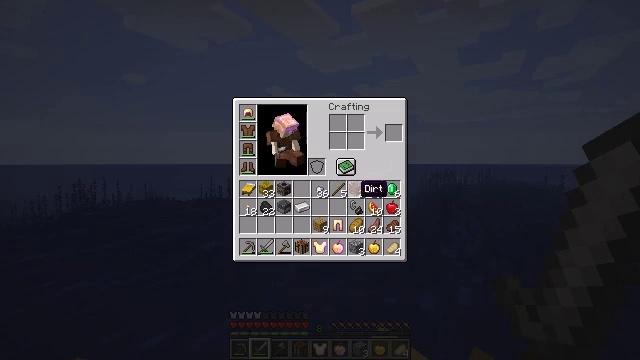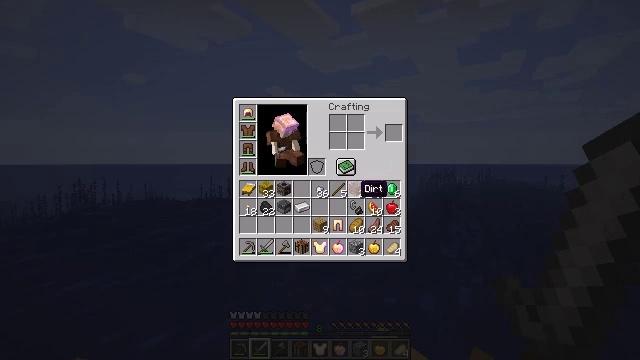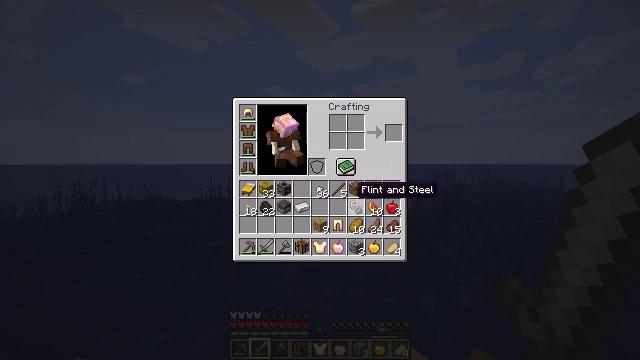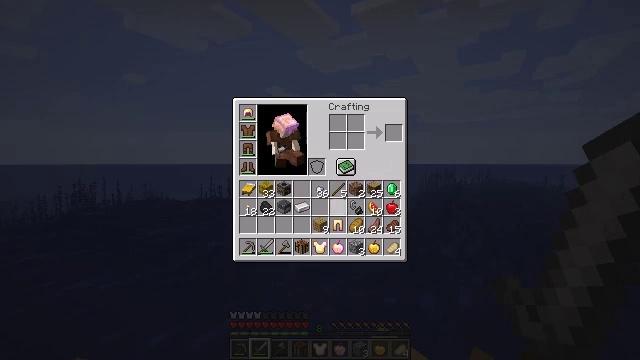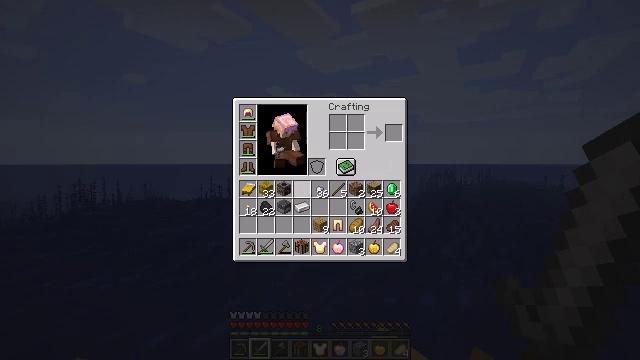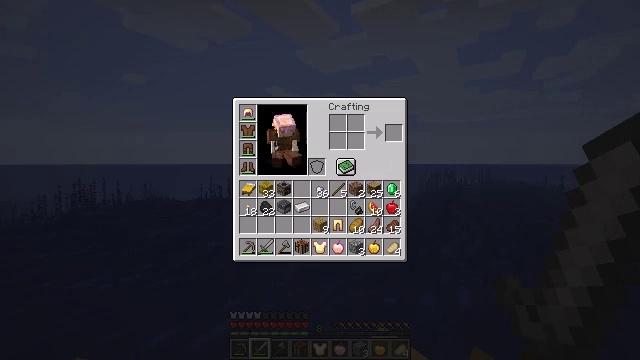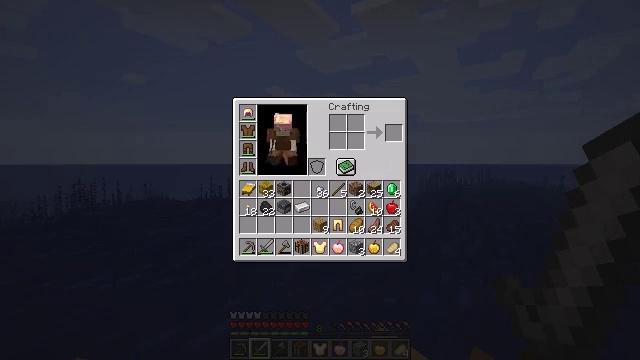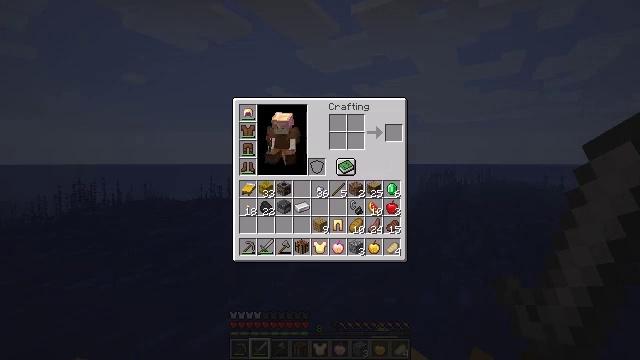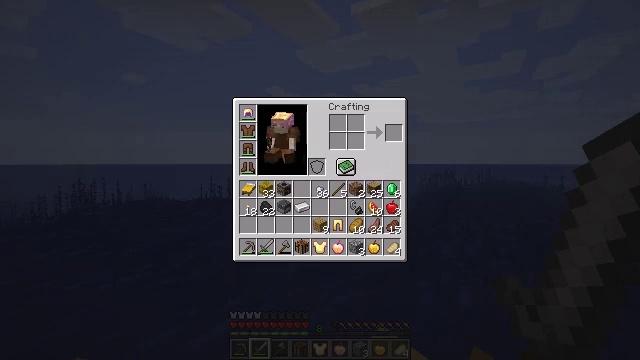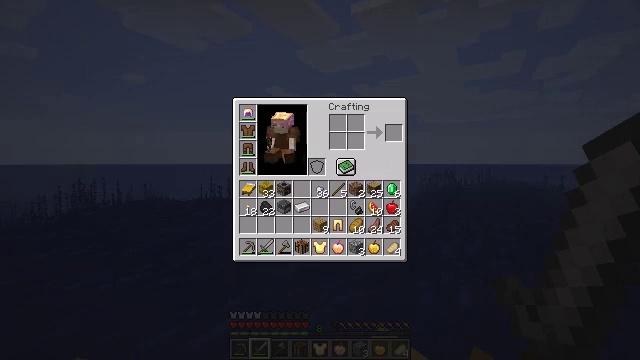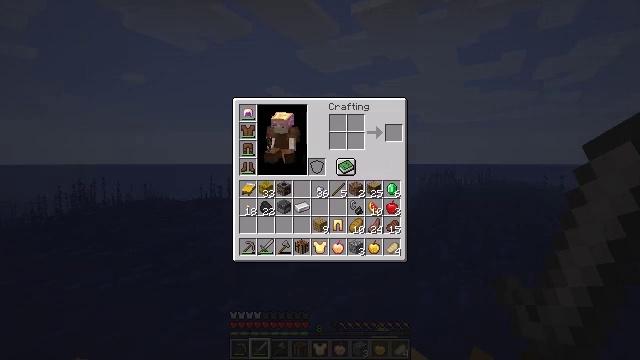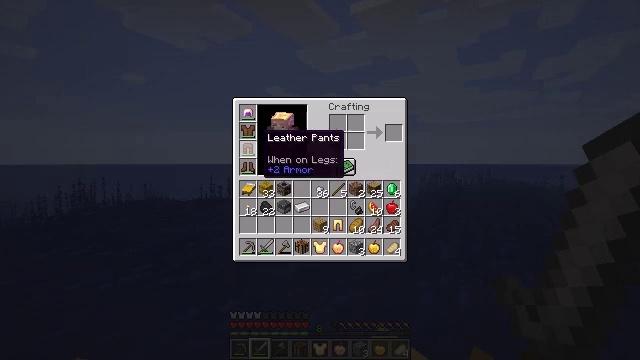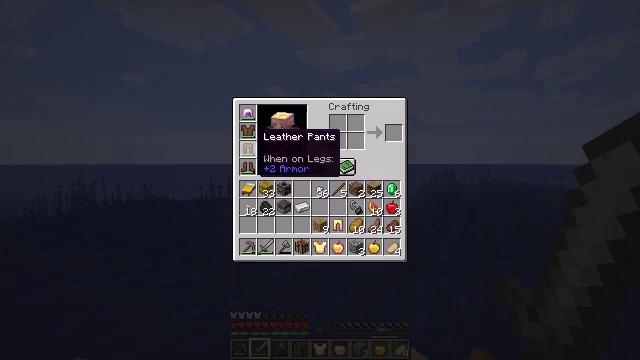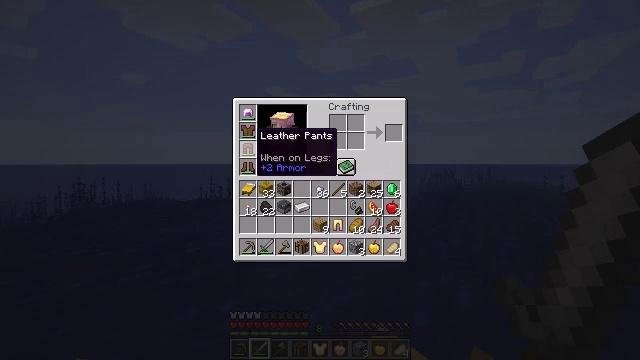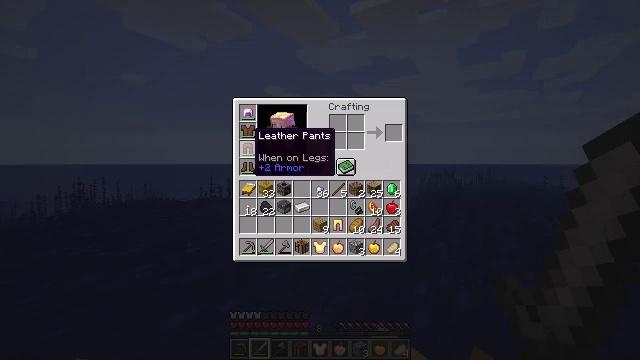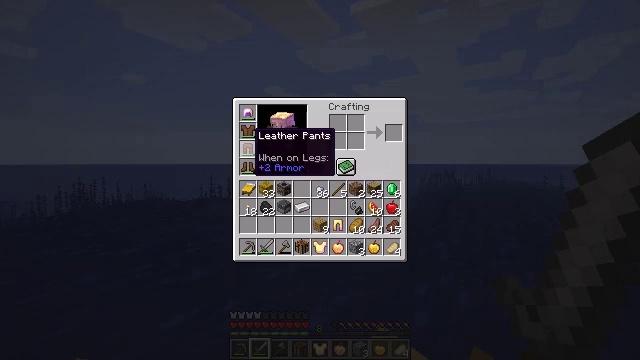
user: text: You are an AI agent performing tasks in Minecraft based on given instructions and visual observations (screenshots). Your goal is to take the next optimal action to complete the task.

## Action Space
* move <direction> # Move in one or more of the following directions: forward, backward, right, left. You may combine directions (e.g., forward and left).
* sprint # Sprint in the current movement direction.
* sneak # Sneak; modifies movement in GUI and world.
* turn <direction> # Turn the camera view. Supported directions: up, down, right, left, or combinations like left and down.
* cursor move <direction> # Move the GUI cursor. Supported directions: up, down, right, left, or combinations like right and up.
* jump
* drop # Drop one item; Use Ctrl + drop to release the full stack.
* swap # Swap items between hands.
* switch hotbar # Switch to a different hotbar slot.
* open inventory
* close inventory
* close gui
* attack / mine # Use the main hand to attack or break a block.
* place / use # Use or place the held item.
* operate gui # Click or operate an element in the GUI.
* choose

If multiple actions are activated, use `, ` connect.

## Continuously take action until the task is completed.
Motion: motion action
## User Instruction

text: Remove a leather chestplate from the inventory.
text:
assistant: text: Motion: no_op
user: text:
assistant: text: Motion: no_op
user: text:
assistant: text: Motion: cursor move left
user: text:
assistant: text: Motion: cursor move left and up
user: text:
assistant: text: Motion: cursor move left and up
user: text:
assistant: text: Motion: cursor move left and up
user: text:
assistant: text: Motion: no_op
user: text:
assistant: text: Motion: no_op
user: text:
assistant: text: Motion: no_op
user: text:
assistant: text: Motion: no_op
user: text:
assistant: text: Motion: no_op
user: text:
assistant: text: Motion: no_op
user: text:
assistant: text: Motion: no_op
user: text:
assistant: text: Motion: no_op
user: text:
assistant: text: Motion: no_op
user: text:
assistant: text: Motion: no_op
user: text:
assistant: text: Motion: no_op
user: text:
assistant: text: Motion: no_op
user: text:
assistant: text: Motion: no_op
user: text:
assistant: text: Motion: no_op
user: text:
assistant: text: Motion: no_op
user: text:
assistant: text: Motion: no_op
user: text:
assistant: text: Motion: no_op
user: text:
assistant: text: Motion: no_op
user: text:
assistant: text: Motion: no_op
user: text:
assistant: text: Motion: sneak
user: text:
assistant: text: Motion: sneak
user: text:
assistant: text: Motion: sneak, operate gui
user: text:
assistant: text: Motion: sneak, operate gui
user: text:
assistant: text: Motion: sneak, operate gui